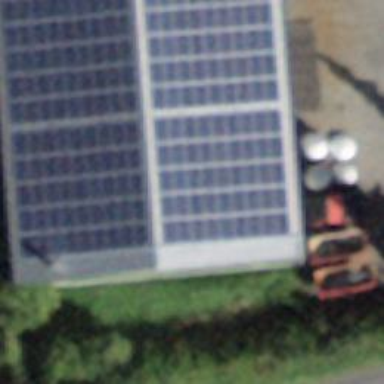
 consisting of solar photovoltaic panels."